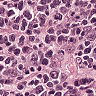
Metastatic tissue present: no